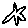
Label: star